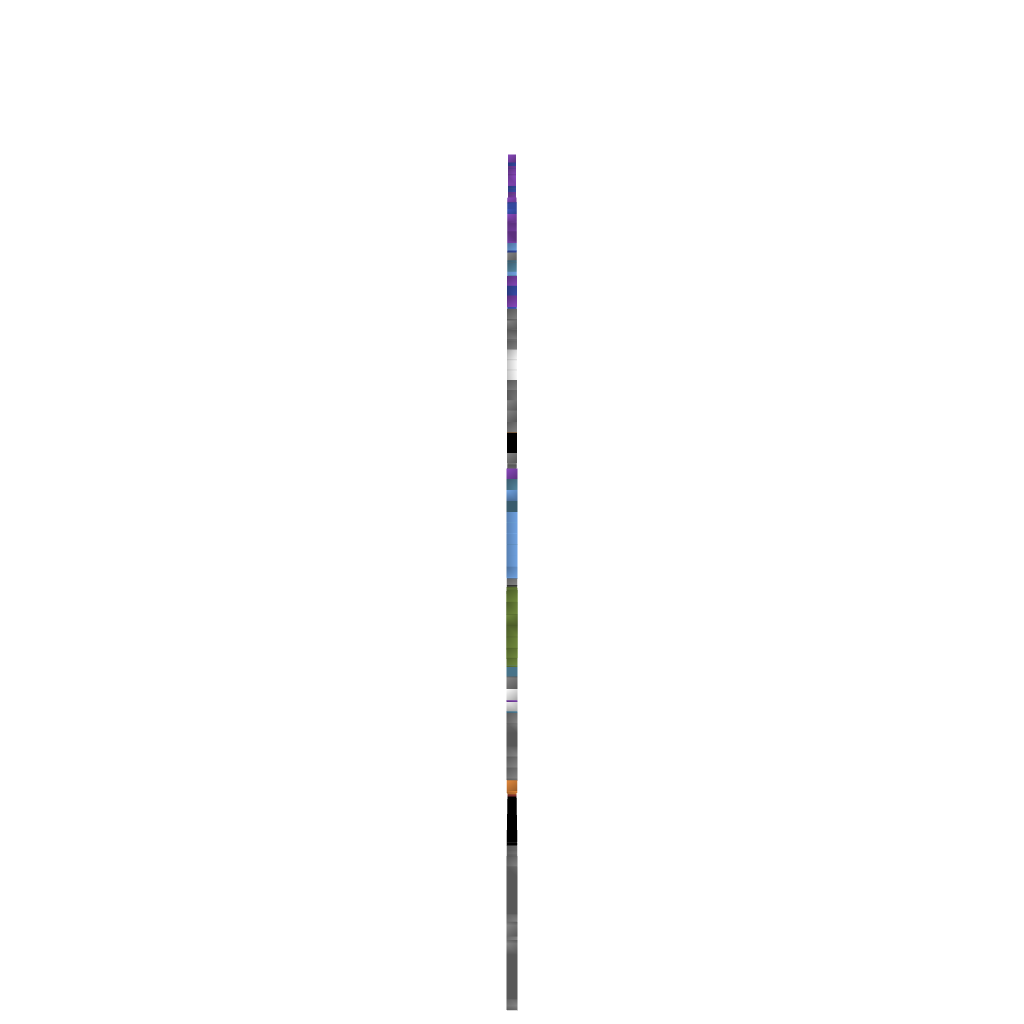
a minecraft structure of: Wily Machine #6 (ErnieCIII) bad low quality